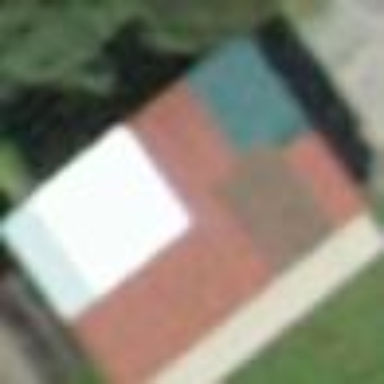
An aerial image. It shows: Carport building.